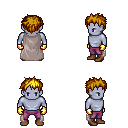
a pixel art fantasy rpg character, male body template, dark elf, purple skin, gray cape, magenta pants, blonde bedhead hairstyle, gold gloves, brown shoes, four views (front, back, left, right), 2x2 character sprite sheet, small pixel art, hard edges, no anti-aliasing